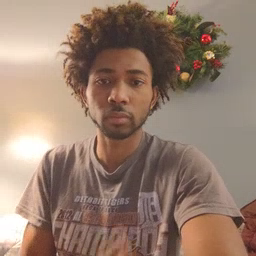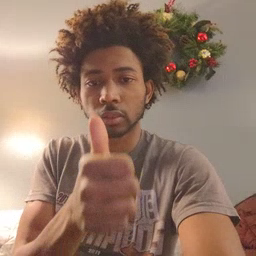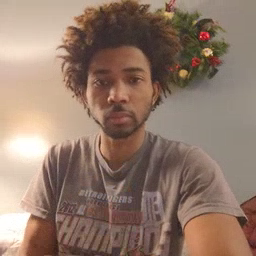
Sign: yourself